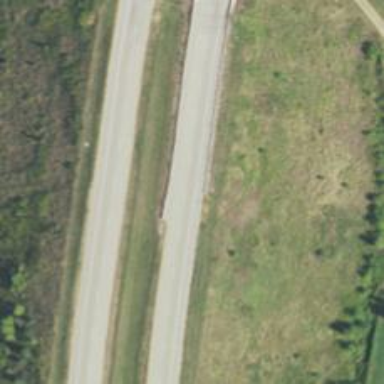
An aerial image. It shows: Motorway with motorroad feature enabled.